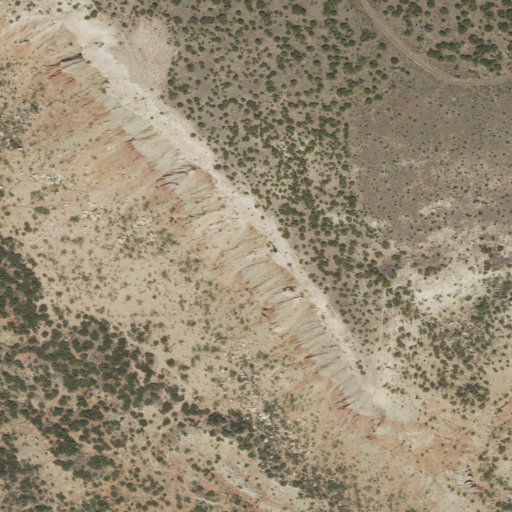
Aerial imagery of cliff(s) in Texas named Fortress Cliff containing shrub, grassland, and evergreen forest